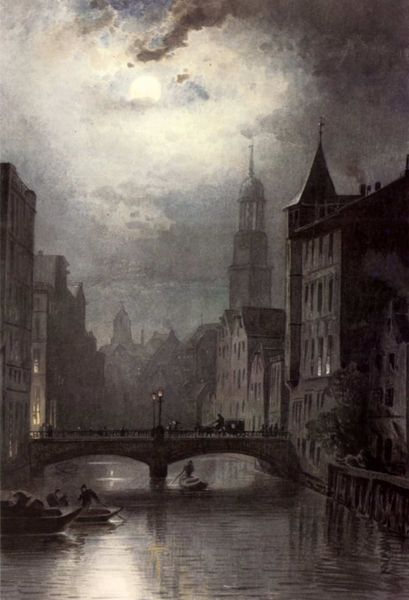
Titel: Bleichenbrücke mit Blick auf die Michaeliskirche
Künstler: Ebba Tesdorpf
Standort: Hamburg
Institution: Museum für Hamburgische Geschichte
Schlagwörter: baum, blau, dunkel, himmel, schatten, wasser, weiß, wolken, fluss, kirchturm, landschaft, menschen, stadt, ufer, fenster, grau, hell, hintergrund, lampen, laterne, laternen, licht, lichter, nacht, schwarz, szene, haus, wolke, silber, bild, bach, gracht, häuser, spiegelung, brücke, gewässer, kanal, kirche, sonne, england, boot, boote, kahn, pferde, ruder, turm, bewölkt, schiff, wellen, umrisse, ansicht, fassade, fassaden, venedig, nebel, kutsche, figuren, kähne, kai, steg, arch, architecture, blue, church, lamp, men, people, white, window, black, dark, figures, gray, grey, old, painting, windows, yellow, ruderboot, print, reflection, brown, glatt, mondlicht, unscharf, mond, türme, mondschein, wolkig, paris, kutscher, rathaus, gestalten, verschwommen, sad, smoke, romantisch, cloud, clouds, man, sky, tree, boat, building, house, lake, landscape, ship, water, distance, houses, roof, roofs, street, sun, tower, trees, spiegelungen, boy, evening, light, river, dusk, night, nightime, view, london, shadow, illustration, unheimlich, boats, british, cloudy, sail, turner, vollmond, door, bridge, bright, town, victorian, italy, geister, city, lamps, lantern, lanterns, lights, street light, seine, dome, rome, cathedral, ink, häuserfront, buildings, cupola, italian, lol, venice, gondel, gondeln, hamburg, michel, moon, moonlight, ominous, weather, windos, wolkenbruch, carriage, home, horse, mondnacht, belltower, calm, fleet, poeple, ships, travel, water color, paint, belfry, cityscape, dutch, spire, steeple, full, full moon, fog, mist, sailing, misty, hazy, scary, chruch, towers, university, churches, domes, aquarel, venecia, riverside, lonely, bell, overcast, skyline, streetlamp, ripples, rooftops, street lamps, street lights, rowing, canal, gondola, pier, spooky, spires, waterway, buggy, cam, cambridge, channel, clouded, clouded heaven, elbe, goache, lanters, nightlight, punt, where is my new image?, wtf?, hourse, thames, moody, boatmen, boars, amsterdam, gaslight, night scene, breitner, veduta, windo, noon, paddle, midevil, night moon, stockholm, sciff, ganoliere, perdewagen, rive, eerie, steeples, bruecker, rivers, odl, lampposts, charriot, baots, venis, boon, art and shit, suspicious, cycle, cloudy night, housing, xix century, bridage, yower, venise, church bell, gondala, thunders, vedutta, nächtliche stadtansicht mit fluss, nachtszene am fluss